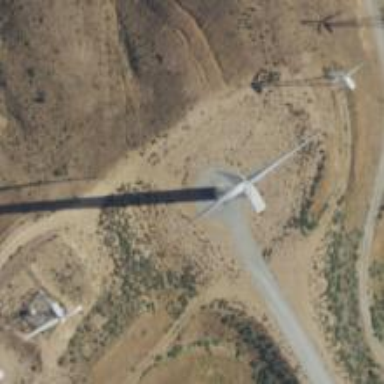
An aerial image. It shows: Wind generator powered by wind. The generator type is horizontal axis and it uses wind turbines.